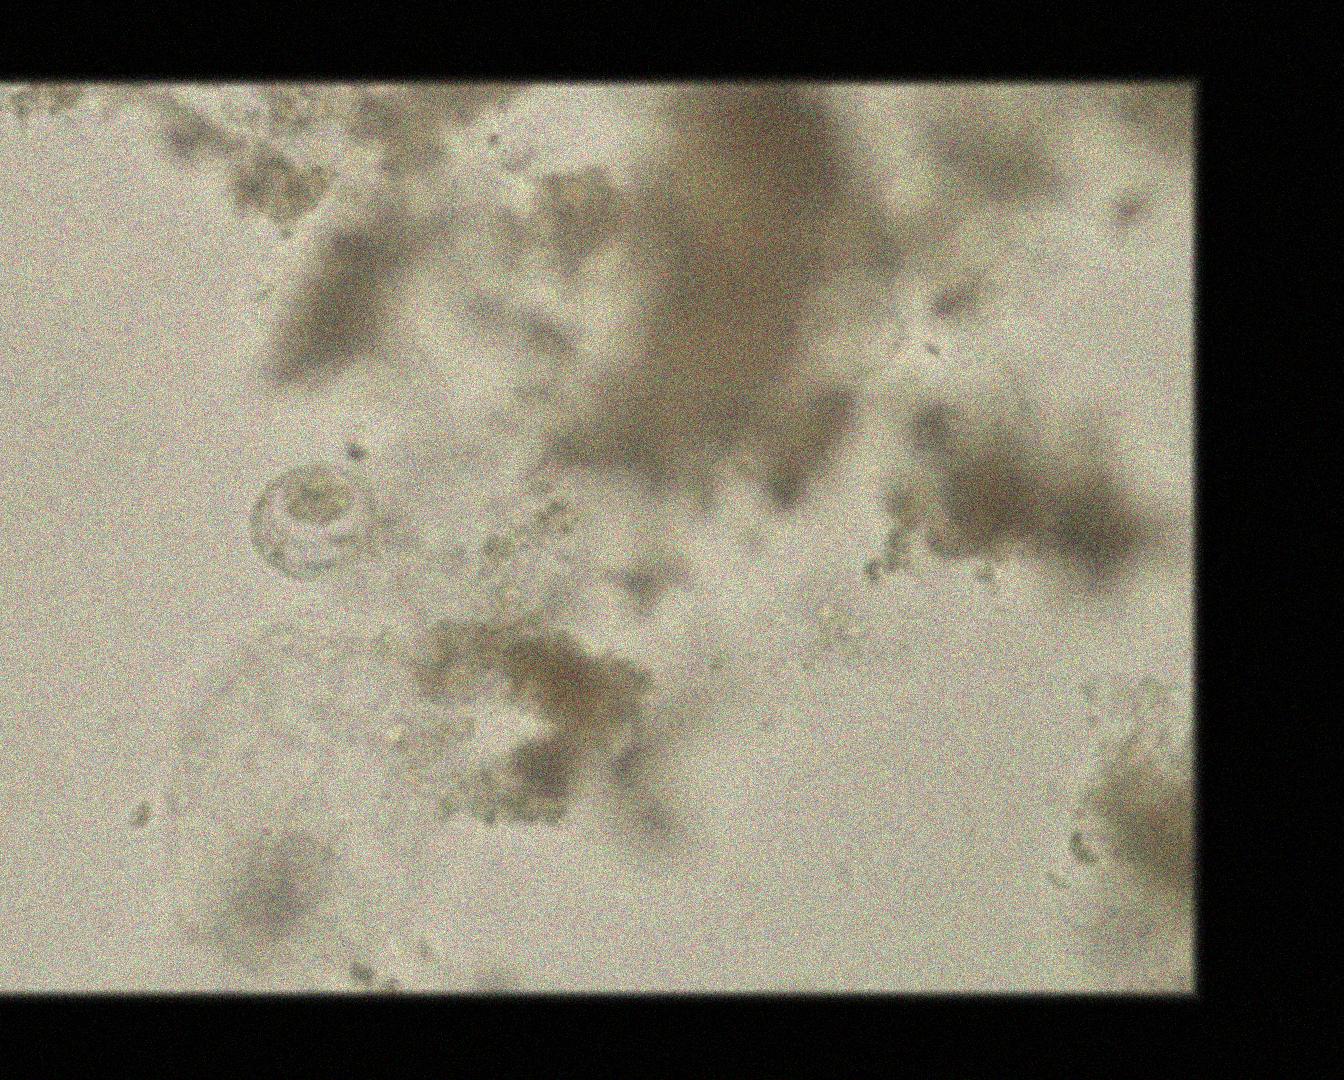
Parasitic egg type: Hymenolepis nana